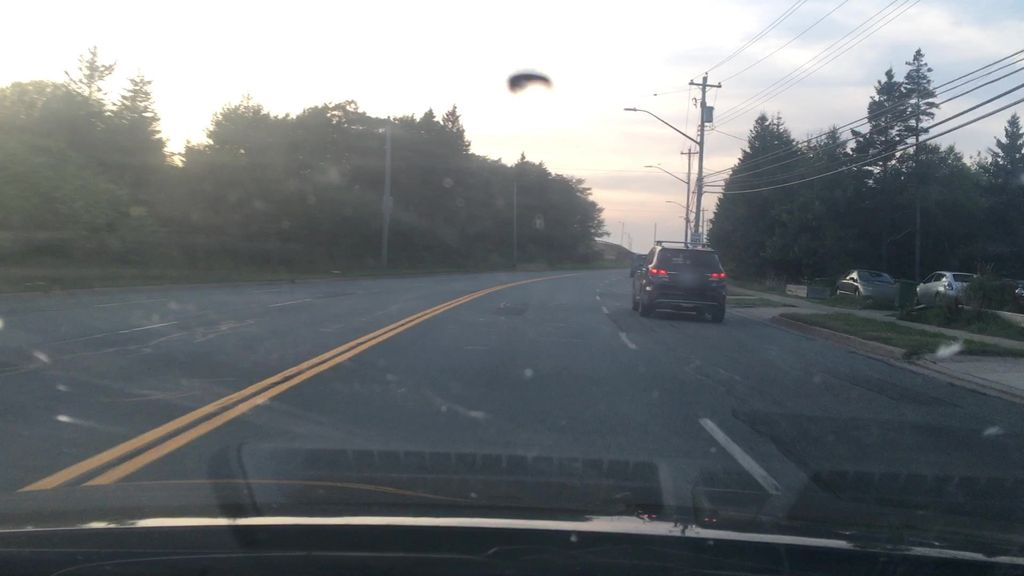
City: halifax